Milling tool wear sample.
Tool blade image: 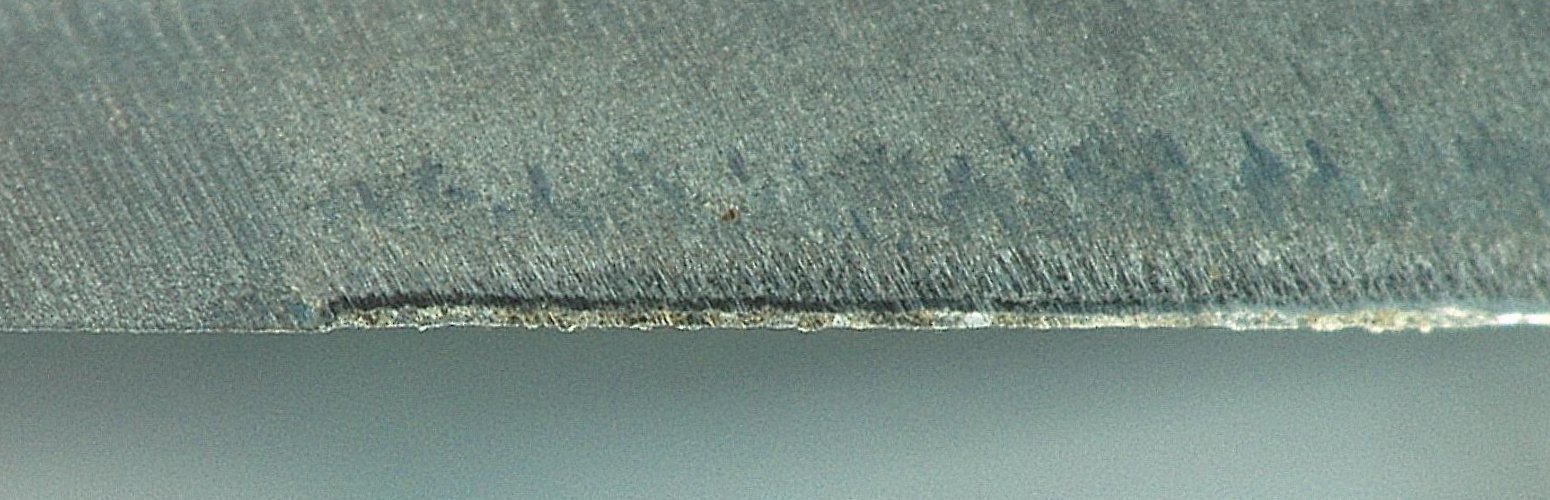
Chip image: 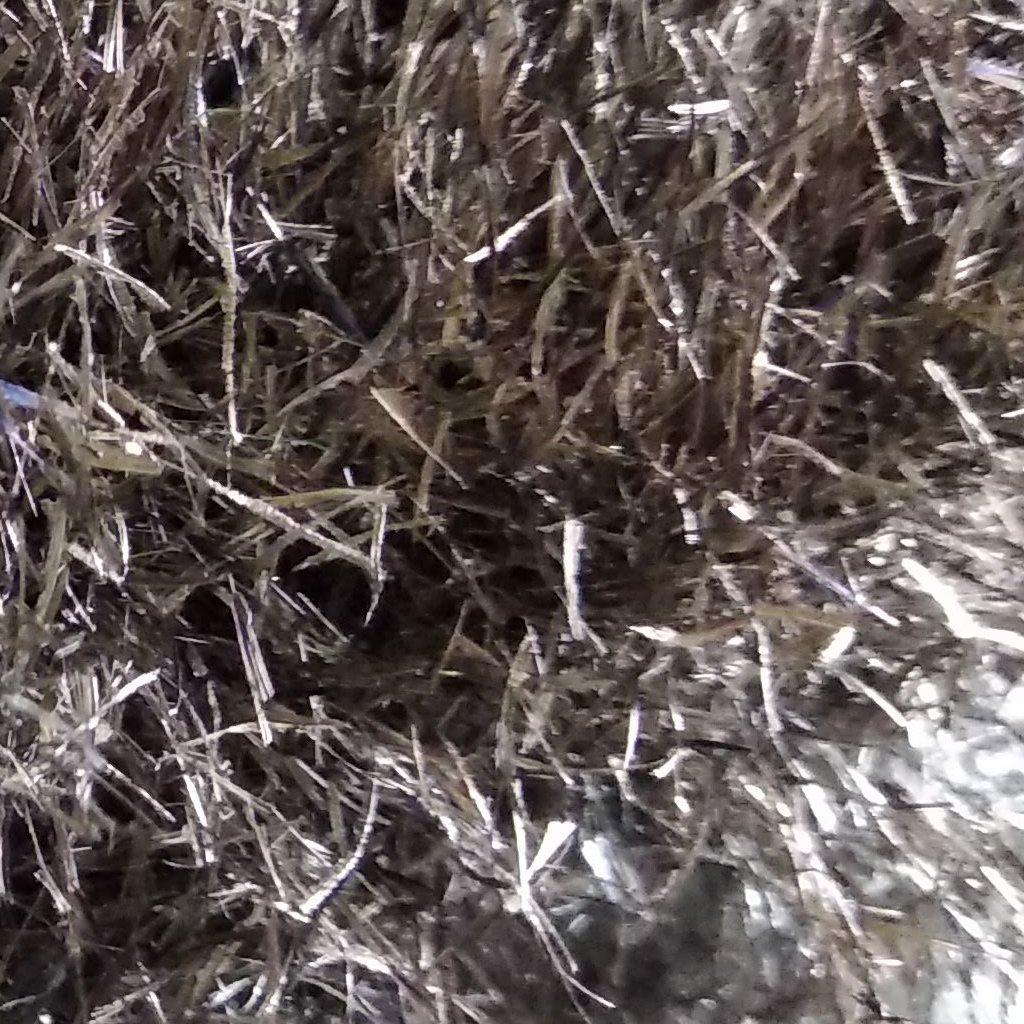
Workpiece image: 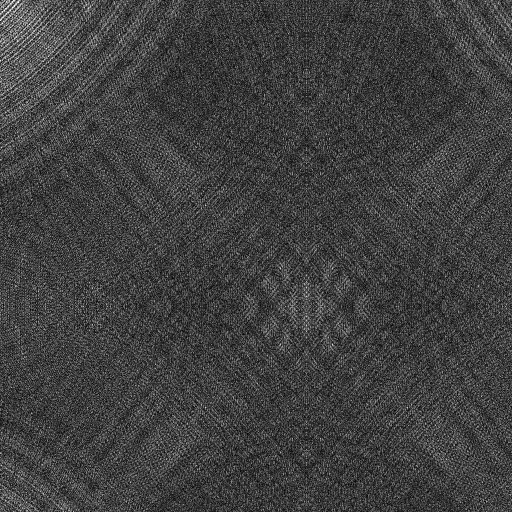
Tool wear state: sharp
Gaps: 0
Flank wear: 50.15
Overhang: 23.73
Force-signal Mel-spectrograms (X, Y, Z axes): 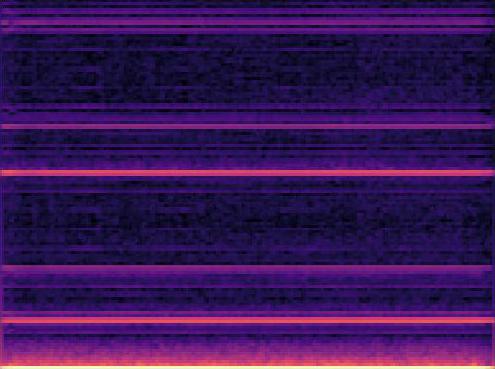 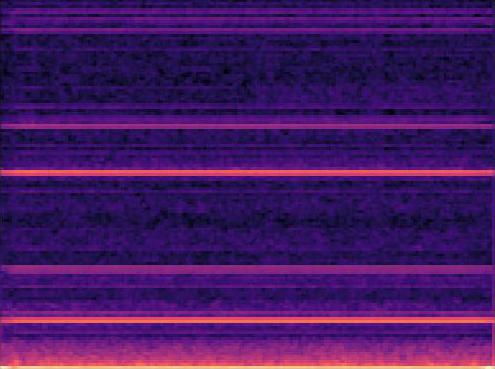 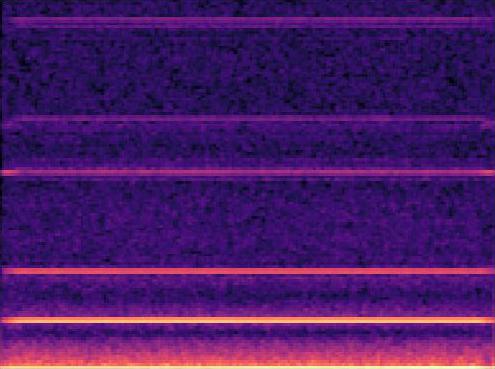
Force-signal scalograms (X, Y, Z axes): 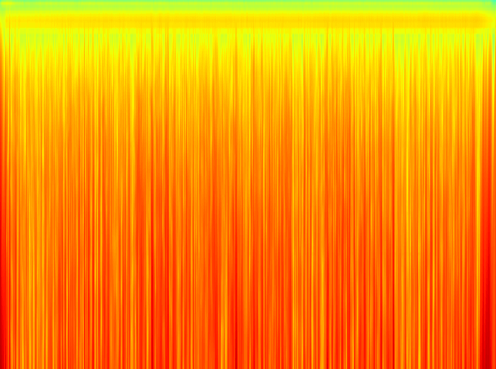 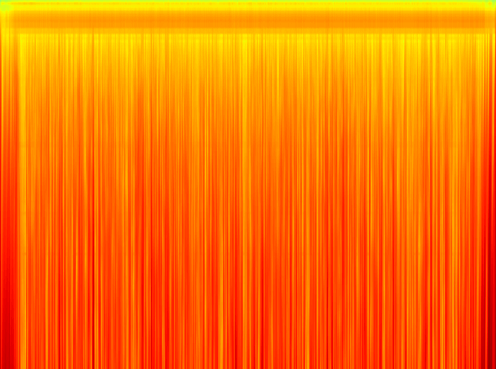 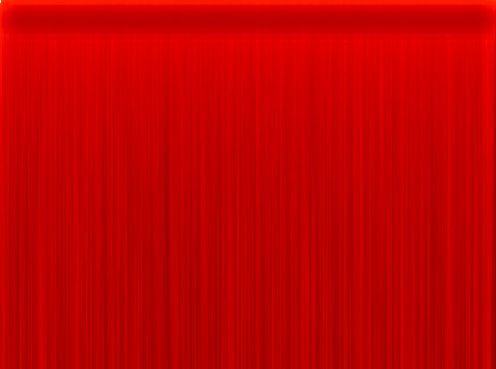
Force phase: initial_break_in_wear